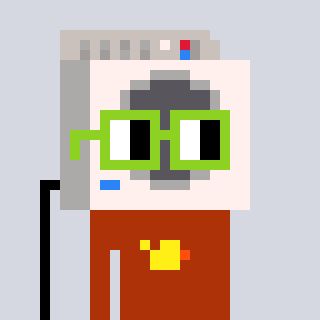
a pixel art character with square light green glasses, a washing machine-shaped head and a hotbrown-colored body on a cool background